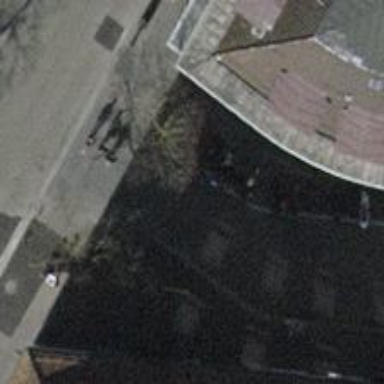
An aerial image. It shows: Motorcycle parking area.